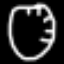
Label: clock